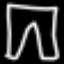
Label: pants